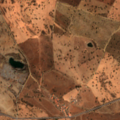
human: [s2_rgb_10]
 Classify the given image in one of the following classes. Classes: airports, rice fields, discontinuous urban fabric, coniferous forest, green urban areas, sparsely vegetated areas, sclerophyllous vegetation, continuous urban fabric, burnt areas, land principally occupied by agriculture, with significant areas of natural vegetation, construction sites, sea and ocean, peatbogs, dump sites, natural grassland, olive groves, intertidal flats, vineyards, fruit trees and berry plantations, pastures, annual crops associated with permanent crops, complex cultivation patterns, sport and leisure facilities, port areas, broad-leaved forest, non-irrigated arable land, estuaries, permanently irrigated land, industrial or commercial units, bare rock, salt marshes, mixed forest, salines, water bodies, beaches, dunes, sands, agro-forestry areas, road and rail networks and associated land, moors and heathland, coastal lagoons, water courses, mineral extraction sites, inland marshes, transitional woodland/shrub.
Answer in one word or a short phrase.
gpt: pastures, agro-forestry areas, transitional woodland/shrub